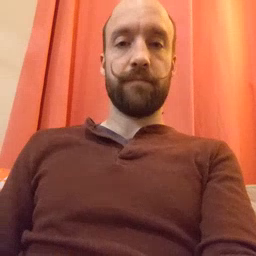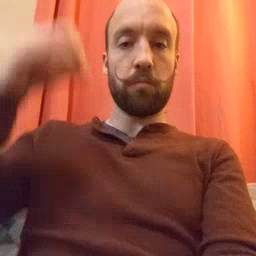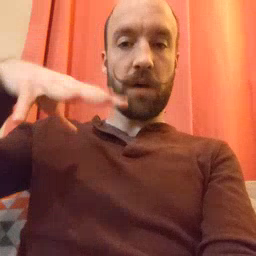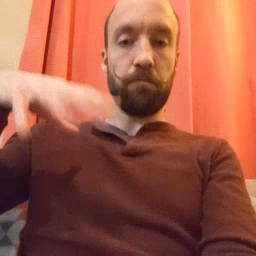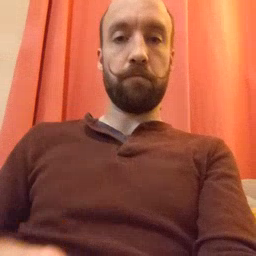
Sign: drop